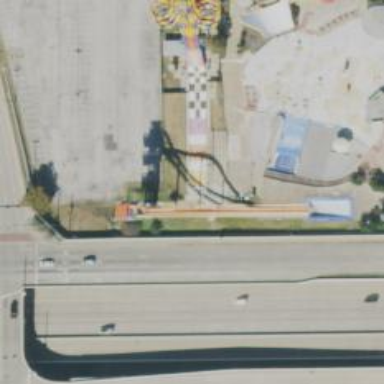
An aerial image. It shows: Water slide attraction.